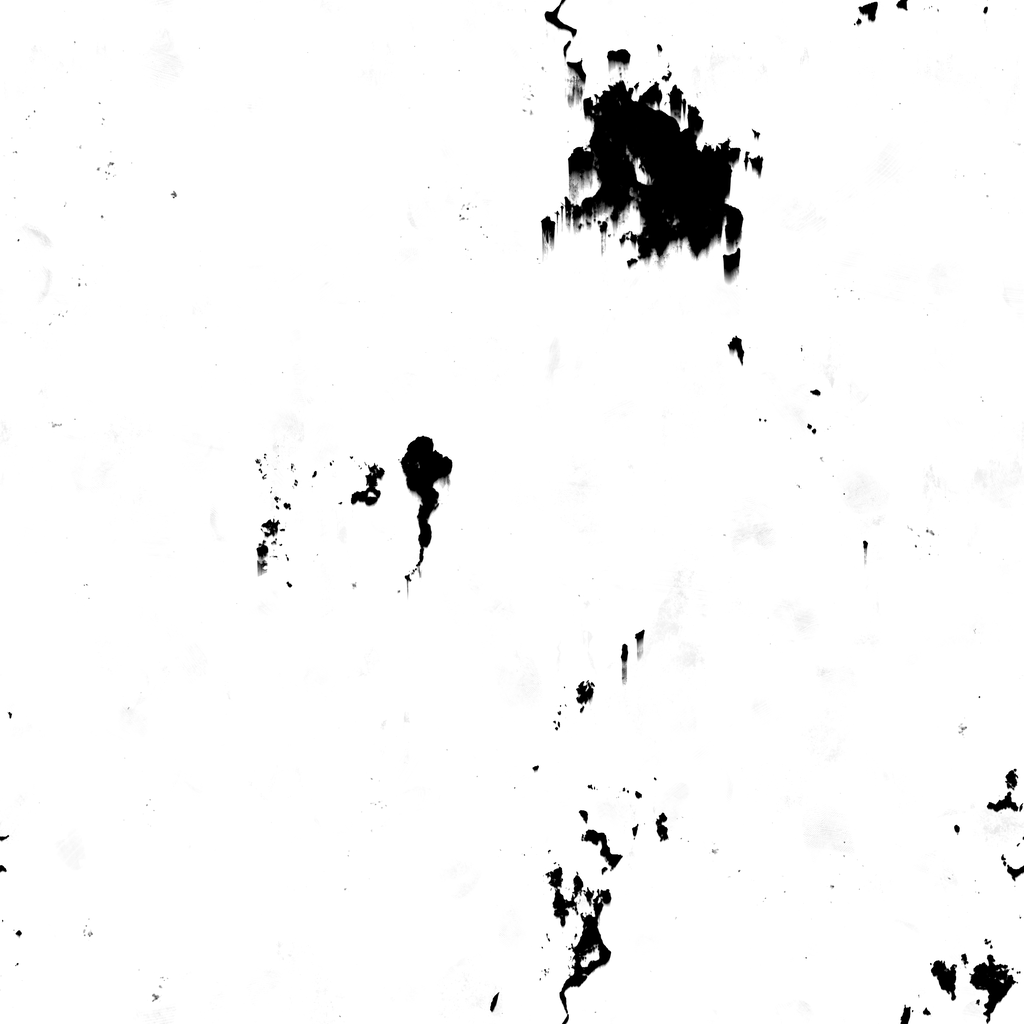
Texture map type: Metalness